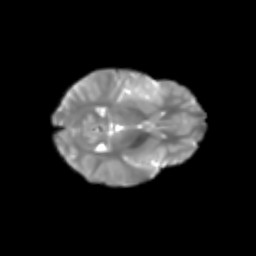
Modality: T2w
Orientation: axial
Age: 7
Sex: female
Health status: healthy